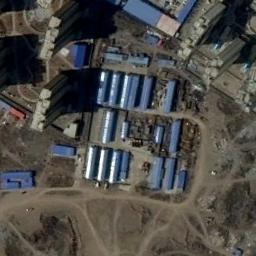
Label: industrial_area